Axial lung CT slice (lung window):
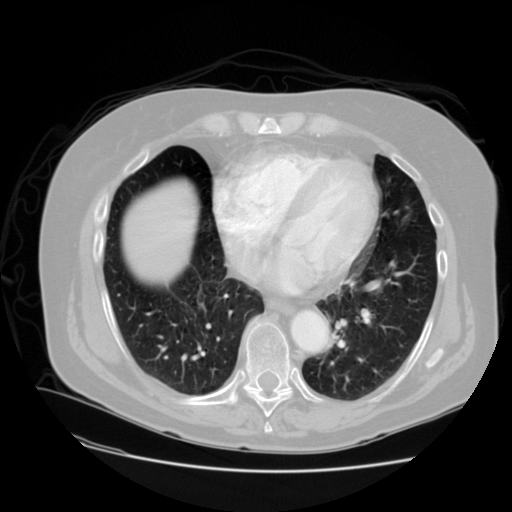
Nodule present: no